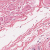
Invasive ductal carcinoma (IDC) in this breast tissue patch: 0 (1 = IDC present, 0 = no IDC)